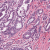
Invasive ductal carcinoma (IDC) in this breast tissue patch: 1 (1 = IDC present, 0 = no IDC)